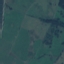
Label: Pasture